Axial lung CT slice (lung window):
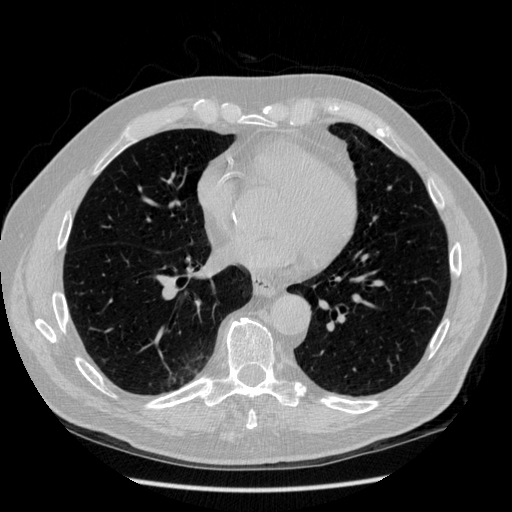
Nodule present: no